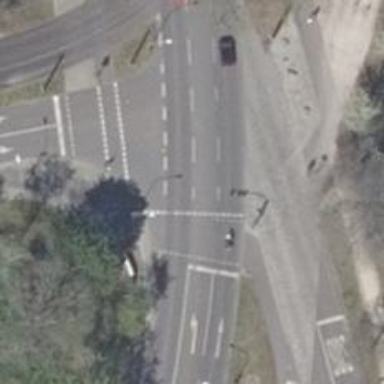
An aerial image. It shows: Primary highway with asphalt surface. There is cycle track on the left side.